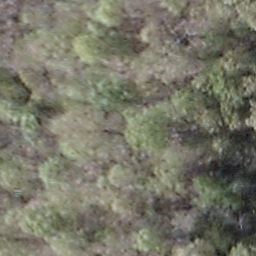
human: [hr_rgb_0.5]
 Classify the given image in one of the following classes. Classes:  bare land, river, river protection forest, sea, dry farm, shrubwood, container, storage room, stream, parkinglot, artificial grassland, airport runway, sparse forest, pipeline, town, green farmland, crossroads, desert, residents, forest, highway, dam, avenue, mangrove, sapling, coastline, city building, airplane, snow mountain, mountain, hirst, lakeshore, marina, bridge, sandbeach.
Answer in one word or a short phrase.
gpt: shrubwood